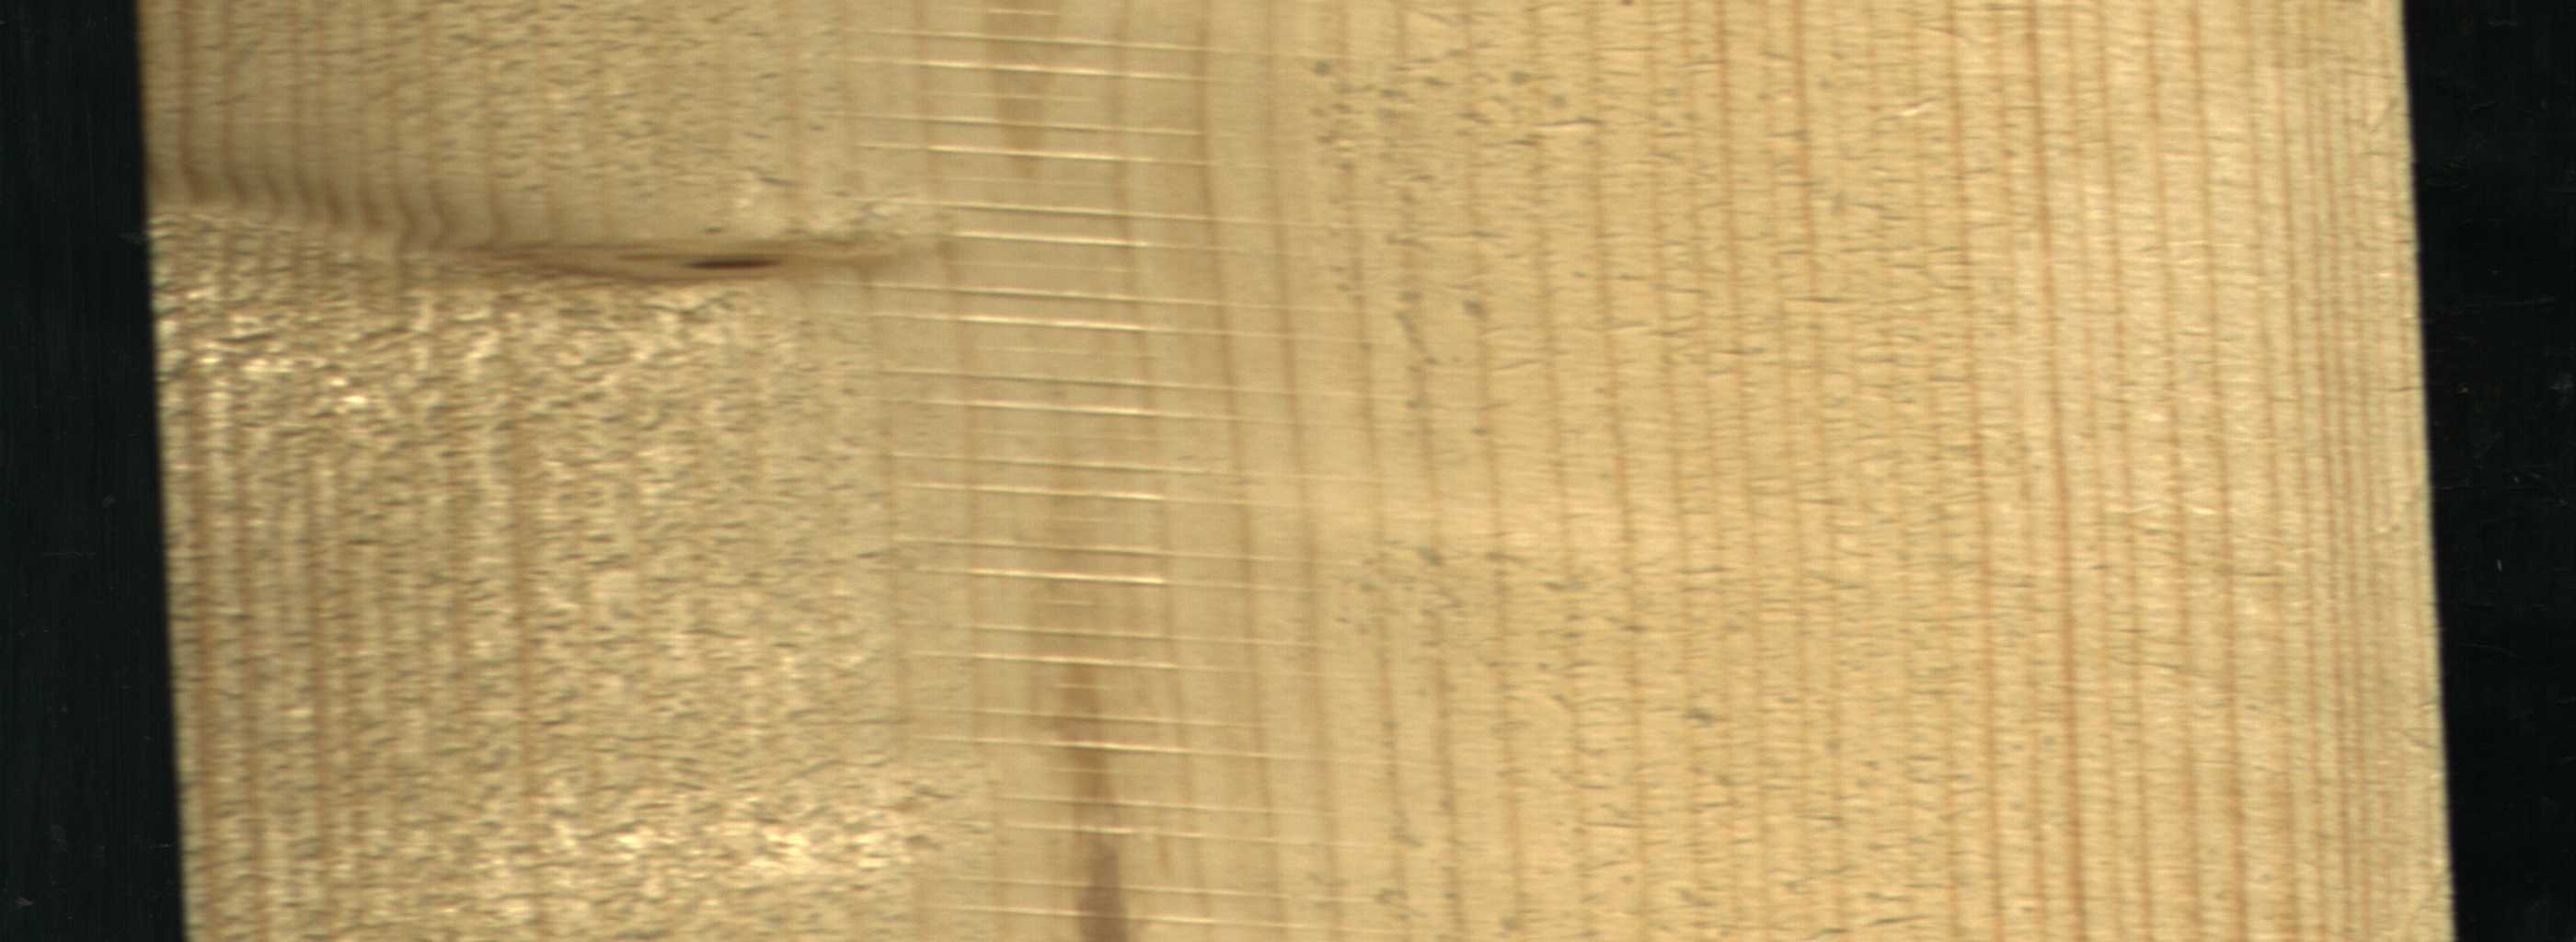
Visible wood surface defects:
Quartzity
Live_Knot